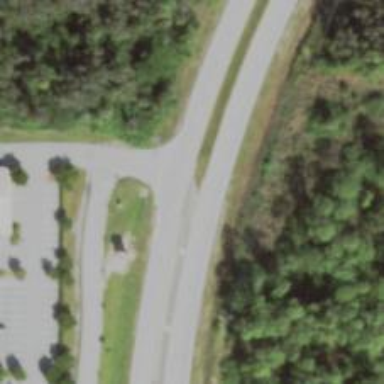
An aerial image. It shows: Secondary link road.